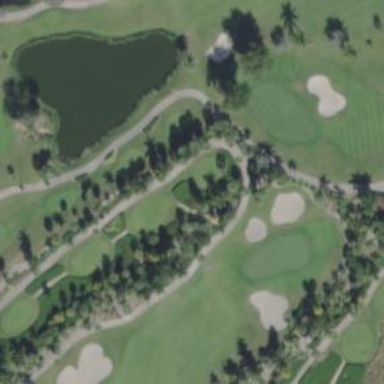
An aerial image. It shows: Path for both roads and golfers.